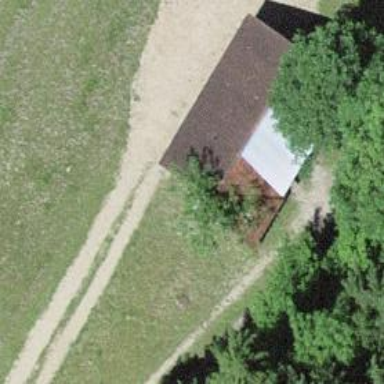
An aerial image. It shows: Rural barn.